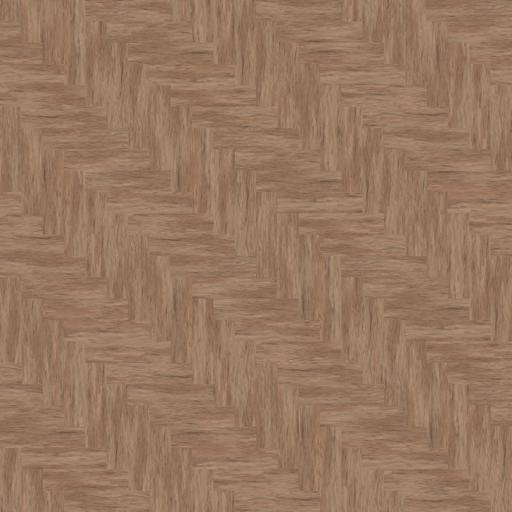
Tags: floor flooring herringbone light parquet subtle wood wooden